Brain MRI, t1w sequence, axial 2D slice.
Patient: age 41, sex F, weight 95 kg, height 1.95 m
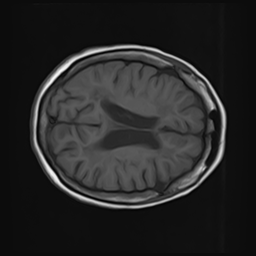